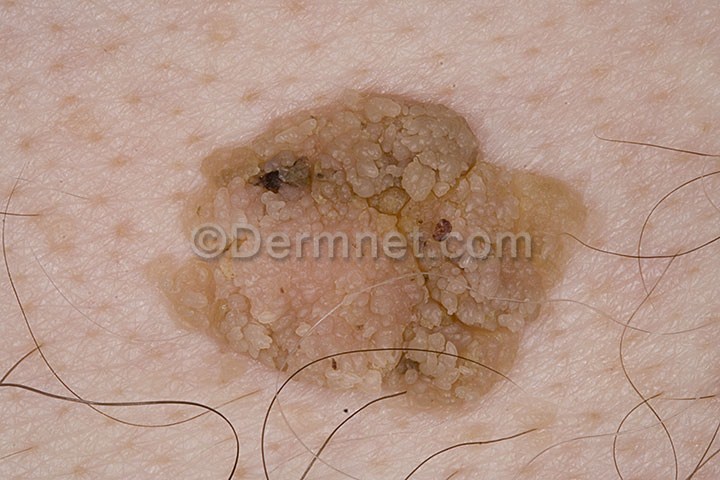
Disease: Seborrheic Keratoses and other Benign Tumors